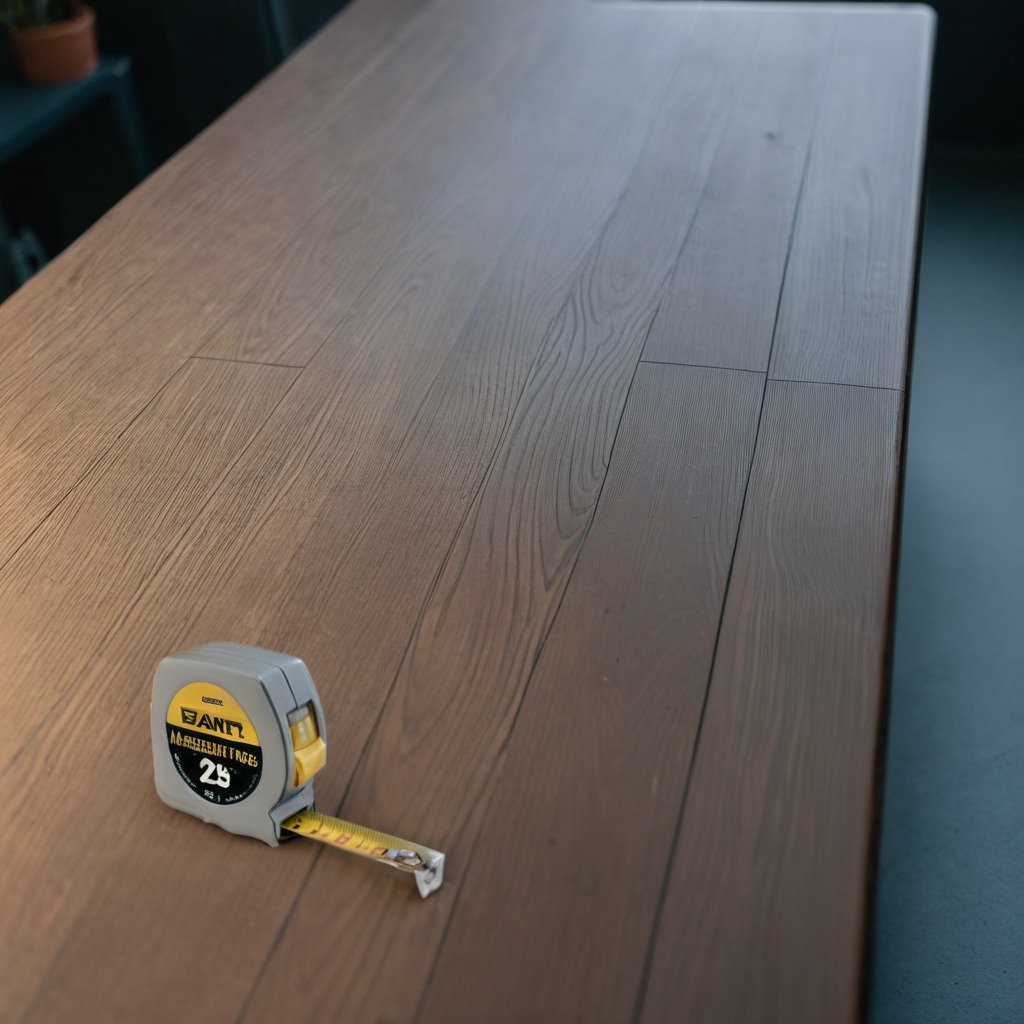
A measuring tape lies on the old table with faint burn marks in a small garage at twilight.